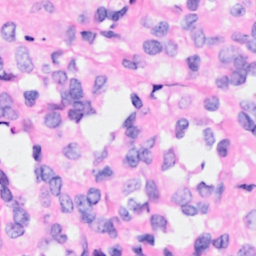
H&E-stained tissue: Breast